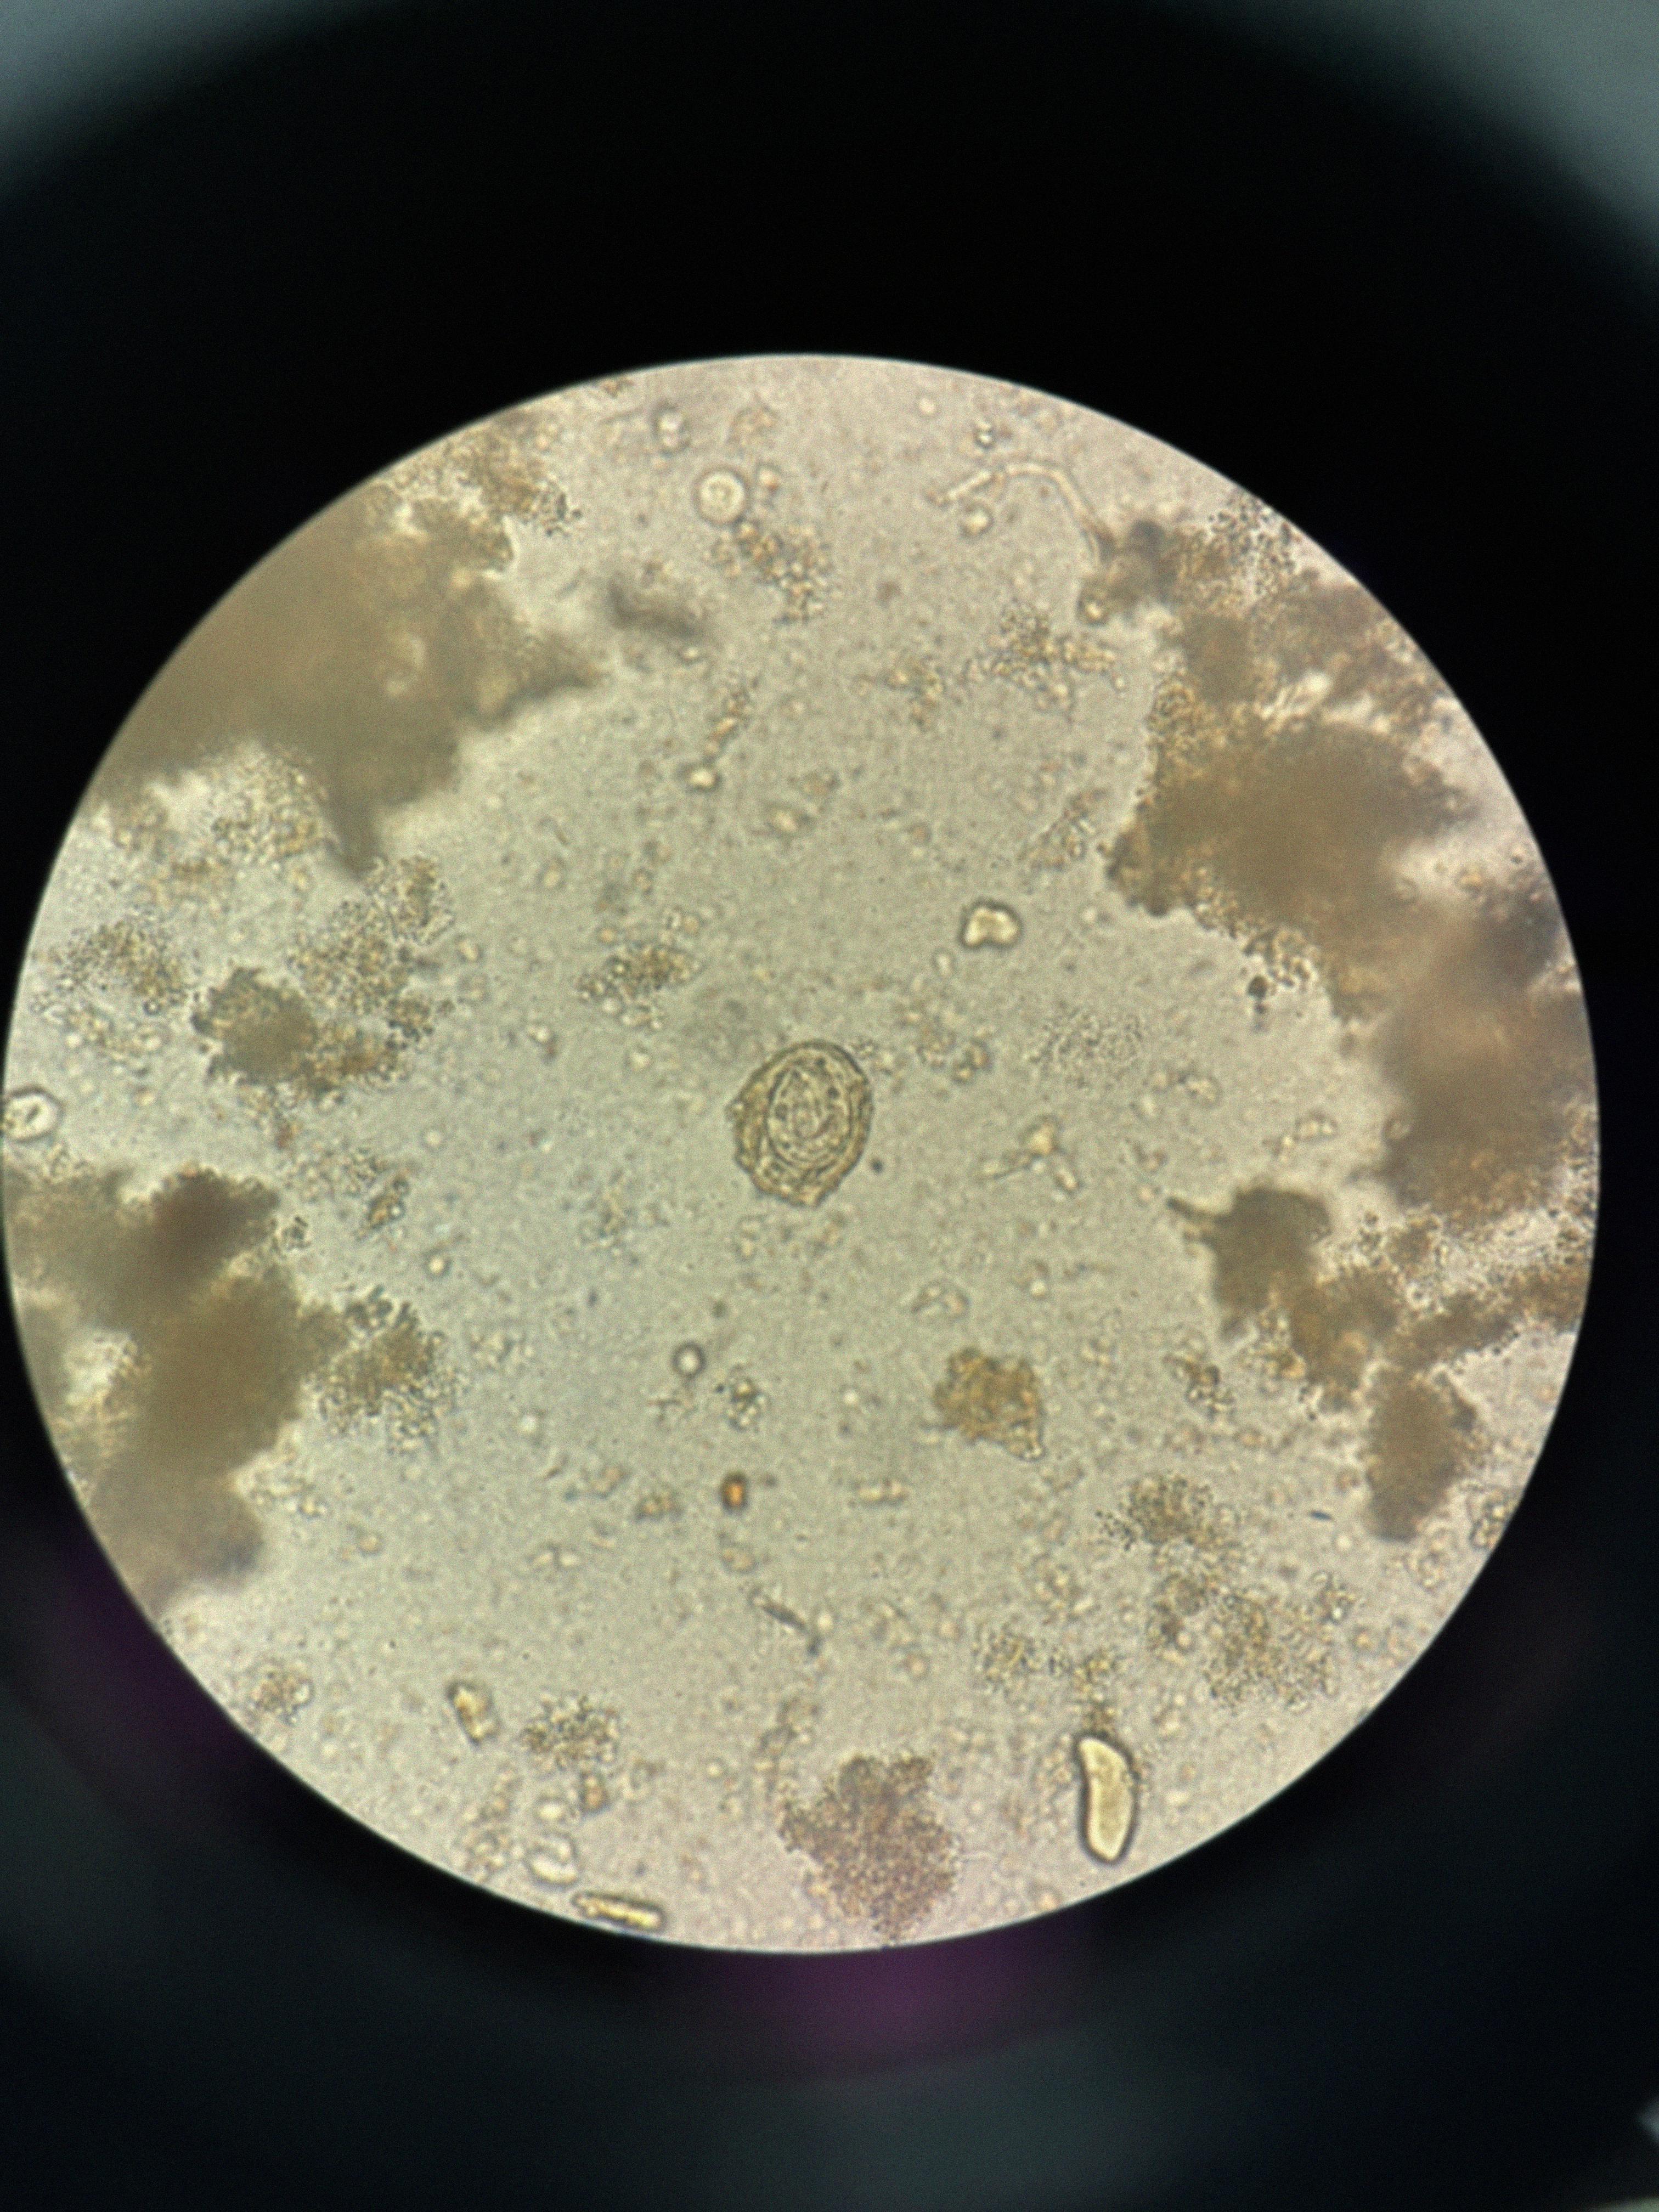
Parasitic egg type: Ascaris lumbricoides